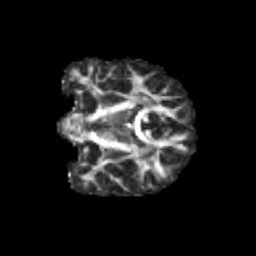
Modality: FA
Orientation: coronal
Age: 13
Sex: male
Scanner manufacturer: siemens
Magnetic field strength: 3 T
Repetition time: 3.8 s
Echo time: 0.07 s